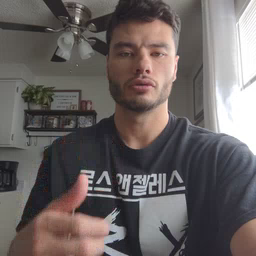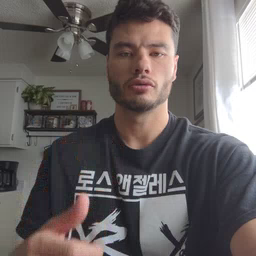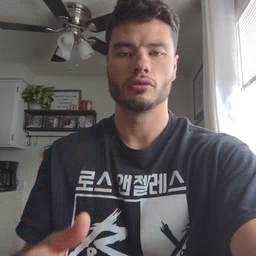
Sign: farm